Question: I am writing an android app to do a traceroute command.
Right now when the traceroute executes it puts the console output into a very long single string. This is done by the following code:
'''
public void runAsRoot(String[] cmds) throws Exception {
Process p = Runtime.getRuntime().exec("su");
DataOutputStream os = new DataOutputStream(p.getOutputStream());
InputStream is = p.getInputStream();
for (String tmpCmd : cmds) {
os.writeBytes(tmpCmd+"
");
int readed = 0;
byte[] buff = new byte[4096];
// if cmd requires an output
// due to the blocking behaviour of read(...)
boolean cmdRequiresAnOutput = true;
if (cmdRequiresAnOutput) {
while( is.available() <= 0) {
try { Thread.sleep(10000); } catch(Exception ex) {} //timeout.. gotta watch this carefully.
}
while( is.available() > 0) {
readed = is.read(buff);
if ( readed <= 0 ) break;
String seg = new String(buff,0,readed);
System.out.println("#> "+seg);
ListofIPs = seg;
}
}
}
os.writeBytes("exit
");
os.flush();
}
'''
The output of this strings looks like this:

What I want to do is take this output and extract only the IP addresses and put them in order into an array.
This is where I am at a loss of even where to begin. I'm thinking some type of String manipulation but don't know where to start.
If anyone has any idea or pointers I would greatly appreciate it.
Thanks in advance.
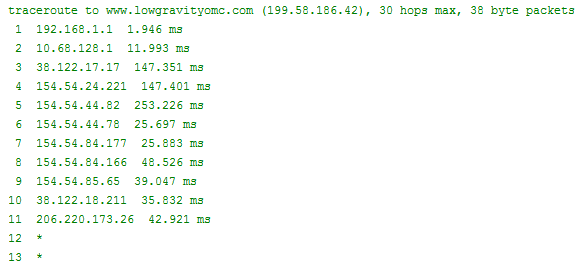
Answer: I would try to delete the 1st line and then try to using <URL>' or you can go split by "ms" then split by spaces again.